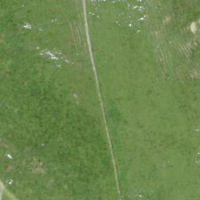
EUNIS habitat code: 26
Species observed at this site:
Gentianella campestris